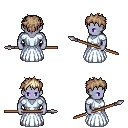
a pixel art fantasy rpg character, male body template, dark elf, purple skin, underdress, gold greaves, white blonde bedhead hairstyle, brown shoes, spear, four views (front, back, left, right), 2x2 character sprite sheet, small pixel art, hard edges, no anti-aliasing